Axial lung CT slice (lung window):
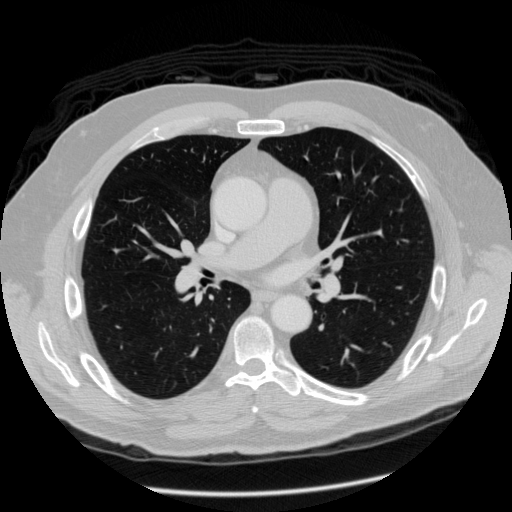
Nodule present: no